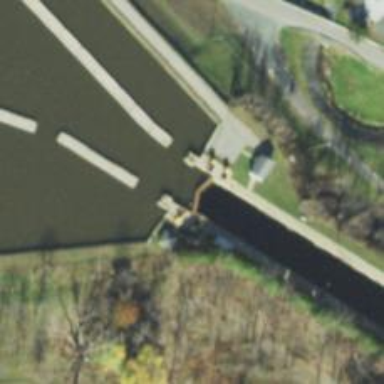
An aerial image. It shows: Lock gate on waterway.